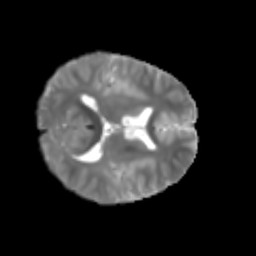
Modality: T2w
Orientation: axial
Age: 6
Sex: male
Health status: healthy